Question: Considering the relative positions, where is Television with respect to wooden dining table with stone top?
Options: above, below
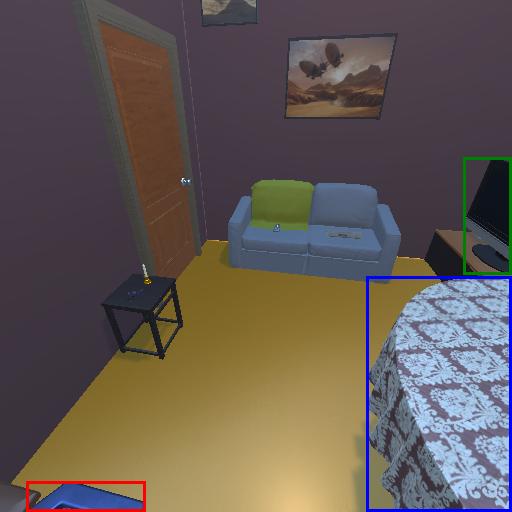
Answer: above